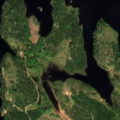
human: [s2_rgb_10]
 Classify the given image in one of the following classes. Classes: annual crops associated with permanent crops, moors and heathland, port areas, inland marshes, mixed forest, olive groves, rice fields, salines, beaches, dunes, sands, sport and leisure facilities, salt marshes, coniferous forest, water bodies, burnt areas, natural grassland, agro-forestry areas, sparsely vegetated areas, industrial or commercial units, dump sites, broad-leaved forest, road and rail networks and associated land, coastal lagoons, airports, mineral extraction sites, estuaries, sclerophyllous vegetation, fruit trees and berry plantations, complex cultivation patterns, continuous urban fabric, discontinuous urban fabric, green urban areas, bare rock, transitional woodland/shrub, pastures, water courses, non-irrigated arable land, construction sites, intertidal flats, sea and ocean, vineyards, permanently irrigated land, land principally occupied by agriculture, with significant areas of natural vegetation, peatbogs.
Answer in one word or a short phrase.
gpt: mixed forest, transitional woodland/shrub, water bodies